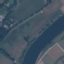
Land use / land cover: River